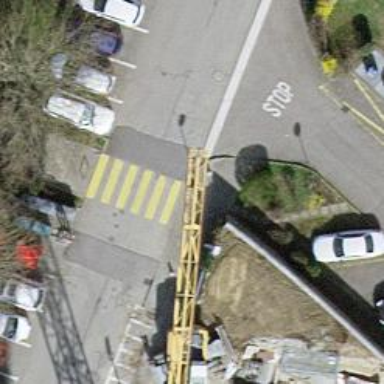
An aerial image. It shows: Uncontrolled zebra crossing with zebra markings.